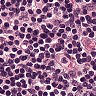
Metastatic tissue present: no